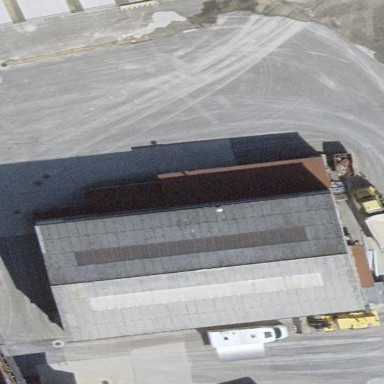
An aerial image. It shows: Industrial building.